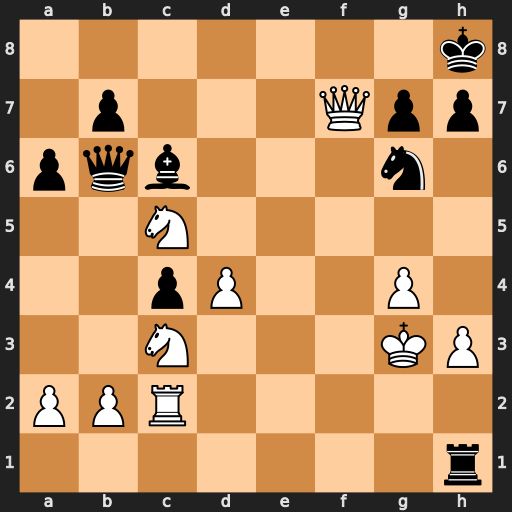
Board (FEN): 7k/1p3Qpp/pqb3n1/2N5/2pP2P1/2N3KP/PPR5/7r
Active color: w
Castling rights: -
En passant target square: -
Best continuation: Ne6 Rxh3+ Kxh3